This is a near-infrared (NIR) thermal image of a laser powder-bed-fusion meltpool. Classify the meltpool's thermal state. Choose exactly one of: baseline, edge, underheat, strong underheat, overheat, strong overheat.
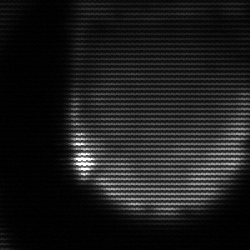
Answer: edge